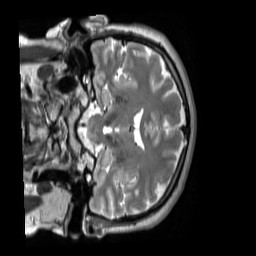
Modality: T2w
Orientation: coronal
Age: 36
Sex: male
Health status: ill
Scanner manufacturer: siemens
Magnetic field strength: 3 T
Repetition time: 2.8 s
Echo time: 0.326 s